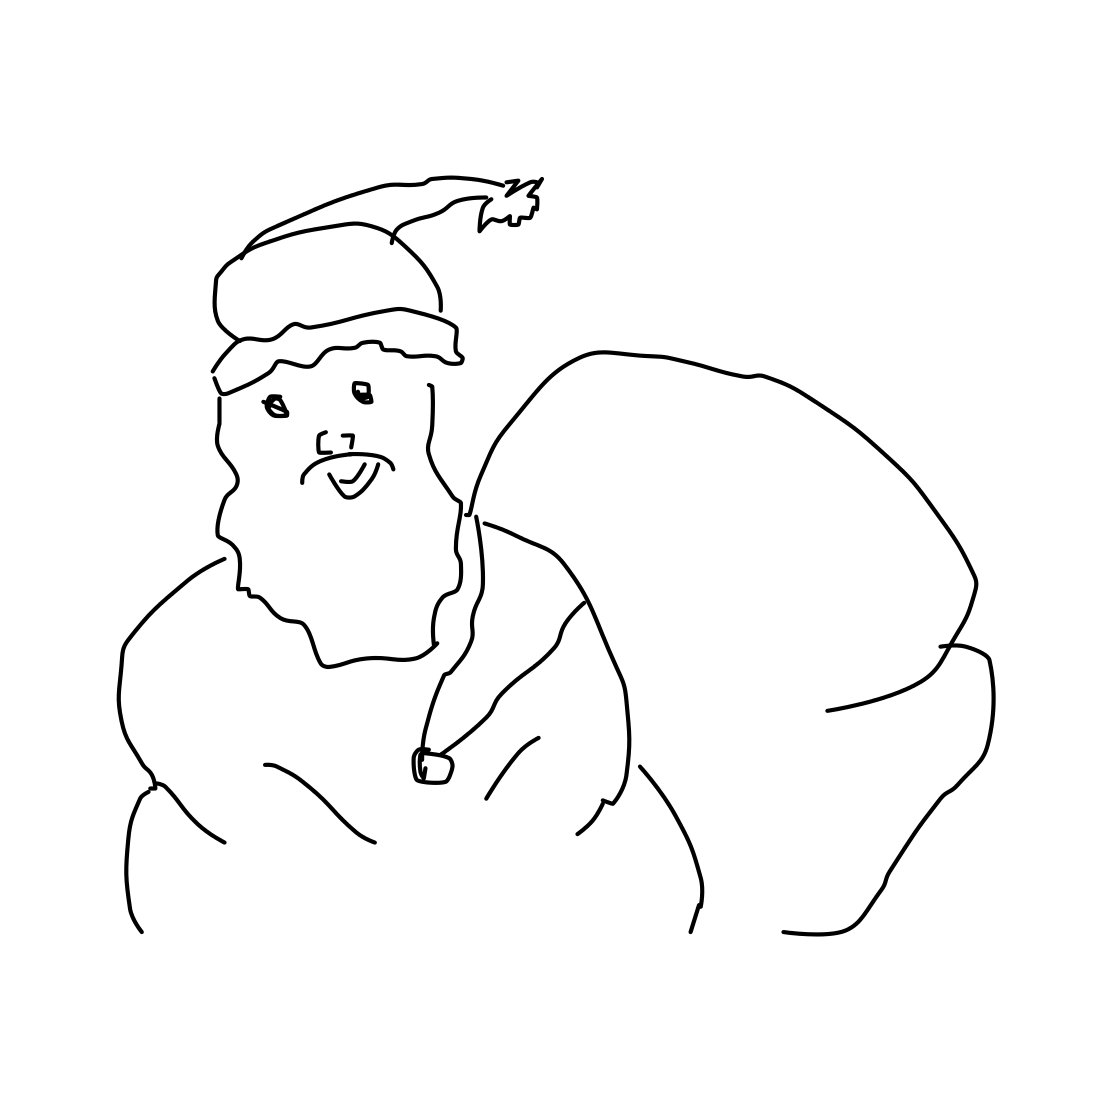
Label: santa claus